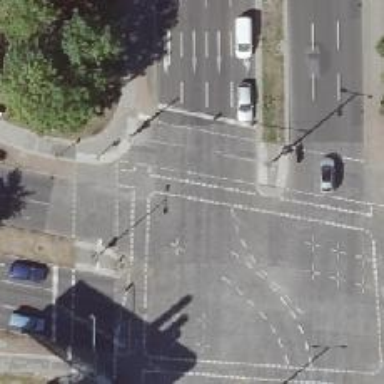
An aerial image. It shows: Crossing with traffic signals.